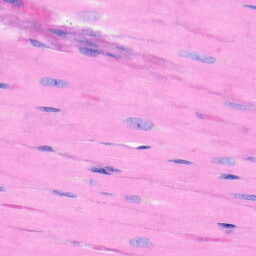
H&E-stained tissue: Heart